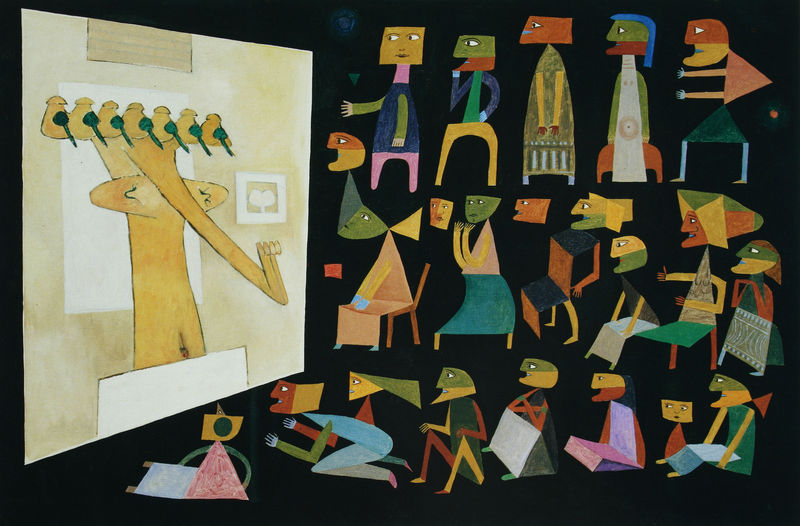
Titel: Intervision (Matta - Victor Brauner)
Künstler: Roberto Matta
Standort: Genf
Institution: Privatsammlung
Schlagwörter: baum, blau, hand, gelb, grün, kubismus, sitzen, bunt, schwarz, stuhl, stühle, weiss, rot, beige, wand, augen, stehen, schauen, vögel, figur, kind, publikum, farbig, sitze, zuschauer, abstrakt, flächen, modern, vorführung, figuren, lachen, reihe, leinwand, anschauen, geometrisch, picasso, wesen, film, kino, rüssel, kubus, kinosaal